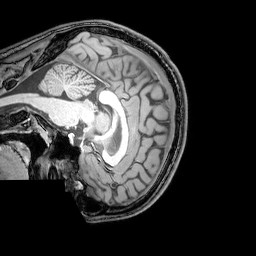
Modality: T1w
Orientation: sagittal
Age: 20
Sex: male
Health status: healthy
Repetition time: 0.081 s
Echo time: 0.037 s